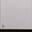
Piece: xx